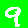
Digit: 9